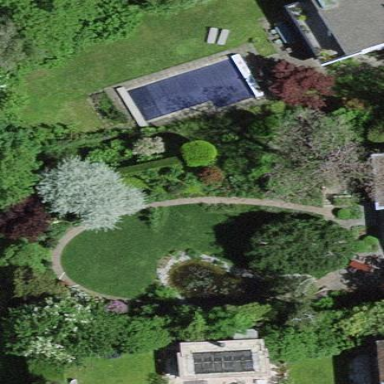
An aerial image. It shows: Garden area designated for leisure land.